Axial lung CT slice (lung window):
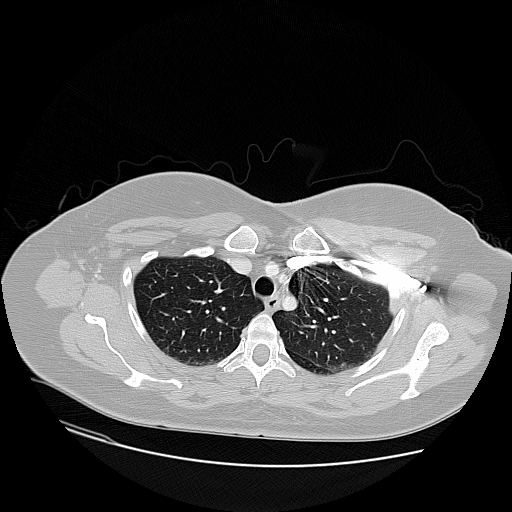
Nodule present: no